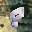
Label: 8